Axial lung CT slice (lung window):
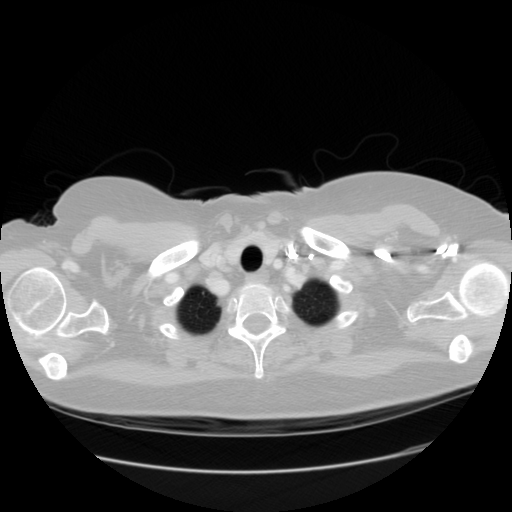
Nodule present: no